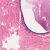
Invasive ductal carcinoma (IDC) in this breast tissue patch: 0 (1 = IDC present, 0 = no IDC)